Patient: sex M, age 62
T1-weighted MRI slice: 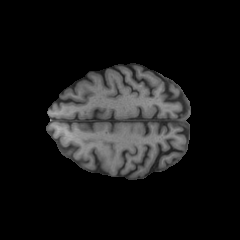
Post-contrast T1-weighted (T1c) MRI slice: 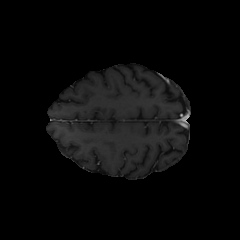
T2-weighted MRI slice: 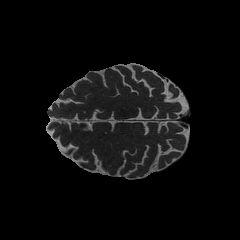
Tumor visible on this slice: no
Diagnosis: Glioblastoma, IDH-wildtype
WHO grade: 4